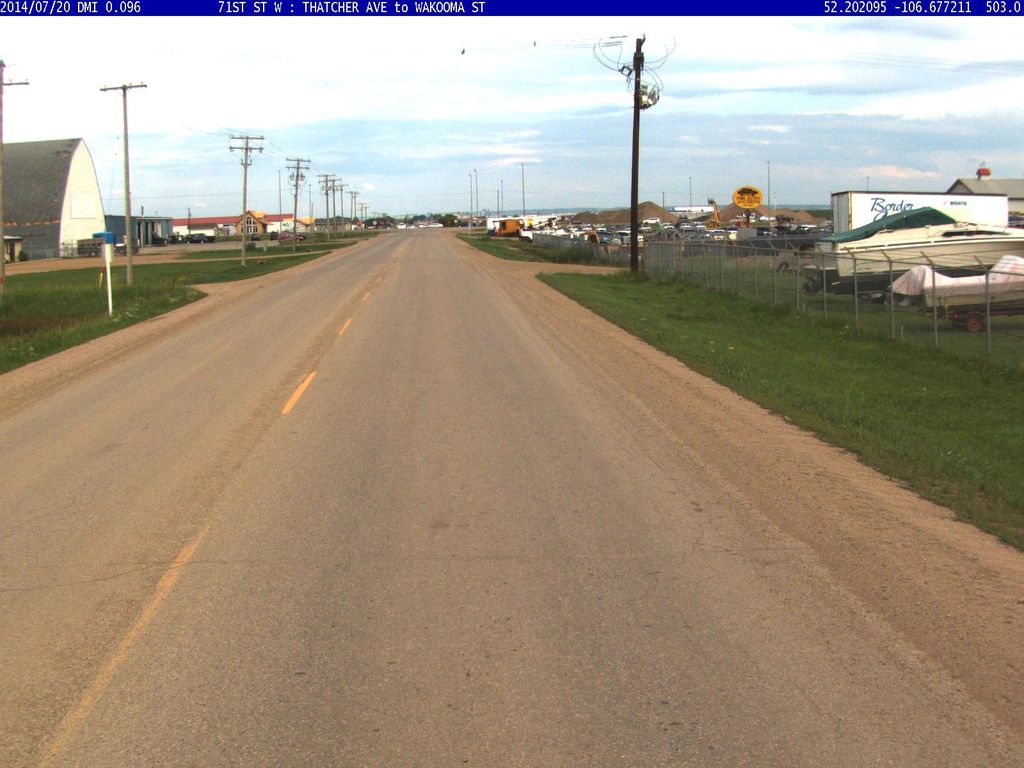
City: saskatoon